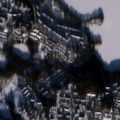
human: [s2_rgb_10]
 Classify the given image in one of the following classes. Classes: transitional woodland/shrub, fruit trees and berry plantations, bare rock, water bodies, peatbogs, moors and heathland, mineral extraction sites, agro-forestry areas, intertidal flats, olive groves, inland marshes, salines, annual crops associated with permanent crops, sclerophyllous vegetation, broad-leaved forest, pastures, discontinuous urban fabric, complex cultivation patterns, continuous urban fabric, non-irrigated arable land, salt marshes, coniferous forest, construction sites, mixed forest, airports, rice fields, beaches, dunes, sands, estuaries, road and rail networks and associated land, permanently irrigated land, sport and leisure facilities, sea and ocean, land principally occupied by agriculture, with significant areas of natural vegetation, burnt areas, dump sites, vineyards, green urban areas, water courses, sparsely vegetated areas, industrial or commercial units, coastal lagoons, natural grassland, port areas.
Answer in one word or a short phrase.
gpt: discontinuous urban fabric, industrial or commercial units, mixed forest, water bodies